Question: I've been skipping math classes, and now I have problems. :)
Can you please explain to me how I should write this expression in Javascript?

Big thanks! :)
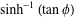
Answer: <URL>
That will give you the code for sinh inverse in javascript.